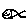
Label: fish